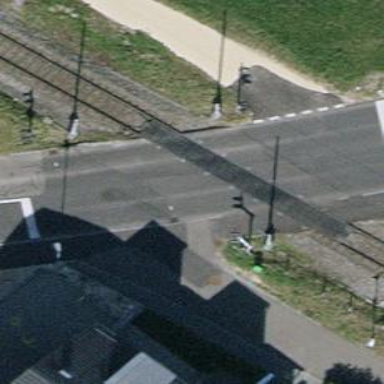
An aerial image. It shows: Level railway crossing with lights and double half barrier.